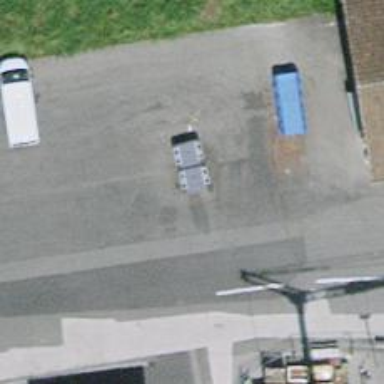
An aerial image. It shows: Recycling container for recycling.